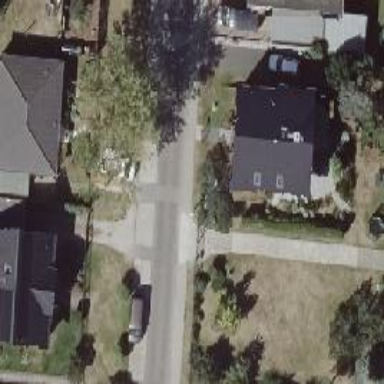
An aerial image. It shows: Residential road with asphalt surface. Sidewalk is present on the left side.